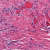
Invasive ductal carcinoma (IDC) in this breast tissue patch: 0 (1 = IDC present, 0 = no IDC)